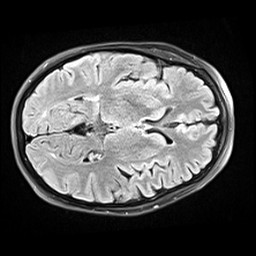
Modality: FLAIR
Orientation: axial
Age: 63
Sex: female
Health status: healthy
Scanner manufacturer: siemens
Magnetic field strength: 3 T
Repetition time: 9 s
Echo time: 0.088 s